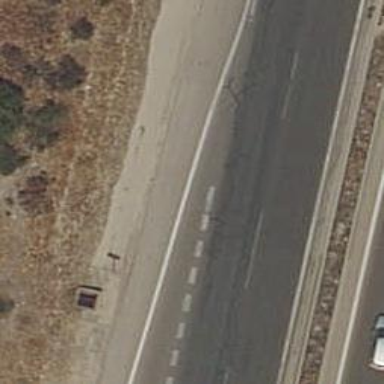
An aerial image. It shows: Rumble strip for traffic calming.